Question: The goal is to place a certain number of queens so that there is one queen in each row and column. Queens cannot attack each other, and newly placed queens cannot be captured by existing knights, but there is no need to consider whether knights can be attacked by queens. Each square on the board has a specific color, representing the cost of placing a new queen on that square. The goal is to minimize this cost while meeting these requirements (considering only the minimum cost incurred by newly added queens).
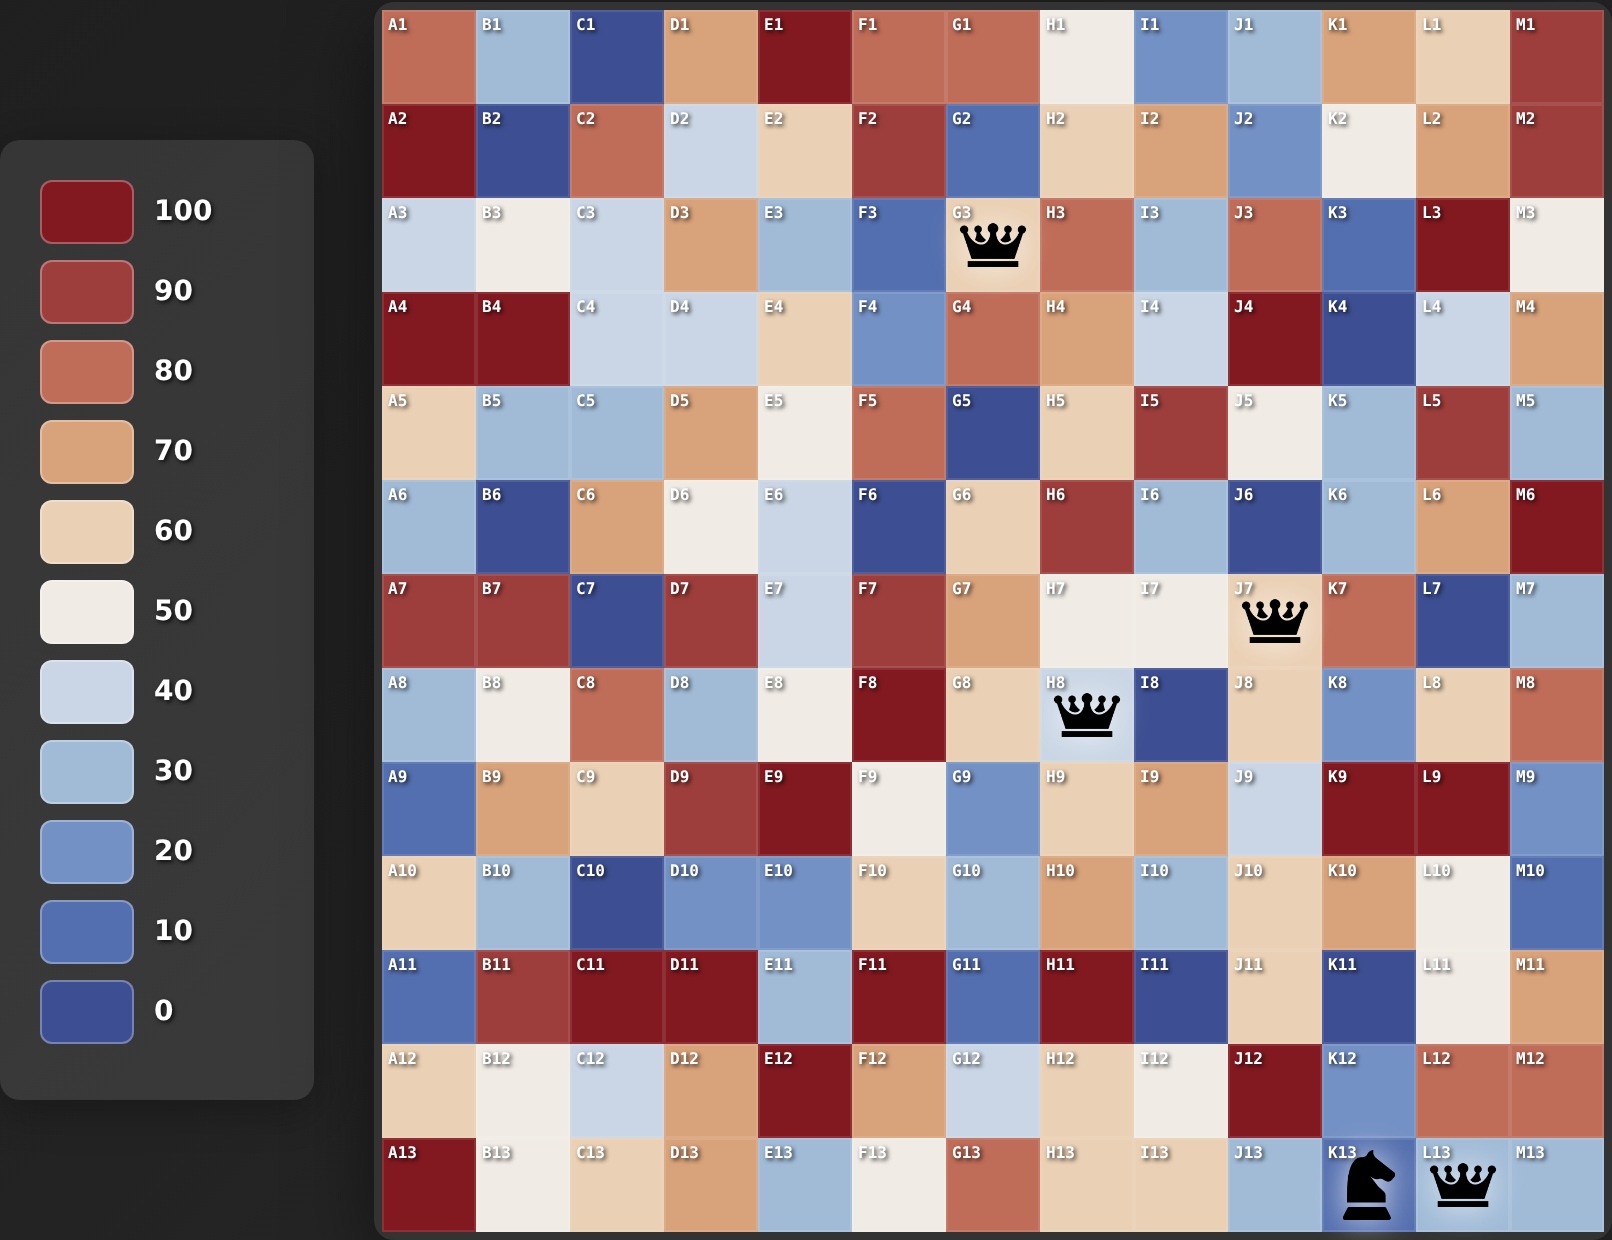
Answer: 330